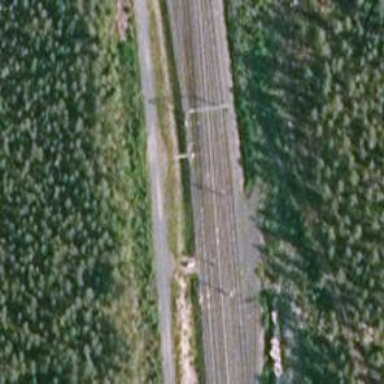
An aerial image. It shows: Railway track with continuous electrified contact lines.